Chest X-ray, PA view. Patient: 22 years old, sex M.
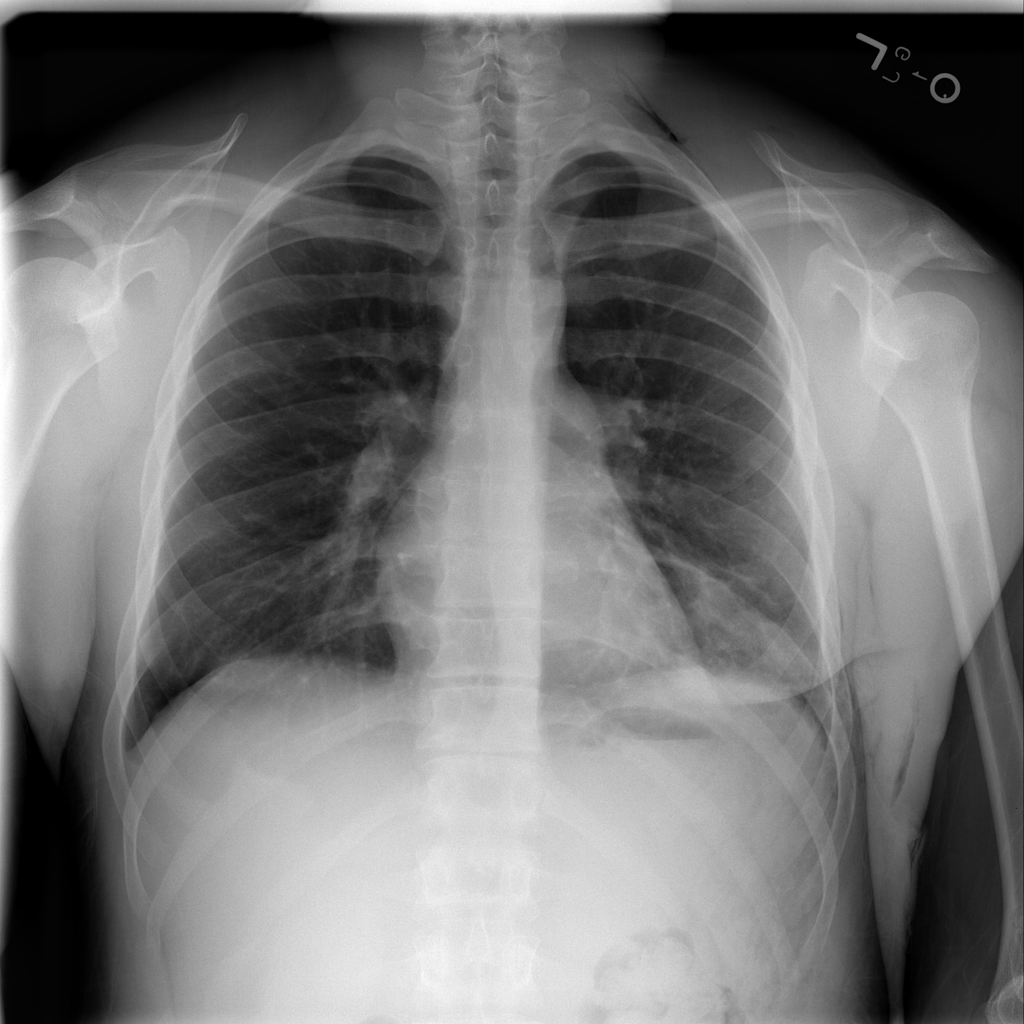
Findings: Atelectasis, Emphysema, Infiltration